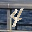
Label: 4